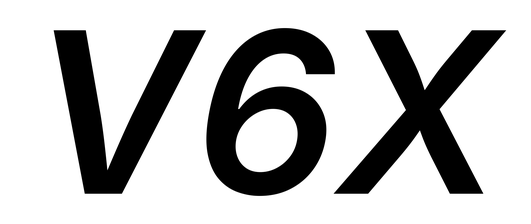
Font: Inter-Italic_SemiBold_Italic